Question: I am having some difficulties when trying to hide the URL address for pop up window in javascript. Here is my html:
'''
<div id="menu">
<ul>
<li><a onclick="PopupCenter('./about.html', 'About ePlanner',600,400);" href="javascript:void(0);">About ePlanner</a></li>
<li><a onclick="PopupCenter('./team.html', 'Project Members',600,400);" href="javascript:void(0);">Project Members</a></li>
<li><a onclick="PopupCenter('./faq.html', 'FAQ',600,400);" href="javascript:void(0);">FAQ</a></li>
</div>
'''
And my javascript for pop up window:
'''
<script>
function PopupCenter(pageURL, title,w,h) {
var left = (screen.width/2)-(w/2);
var top = (screen.height/2)-(h/2);
var targetWin = window.open (pageURL,title, 'toolbar=no, location=no, directories=no, status=no, menubar=no, scrollbars=no, resizable=no, copyhistory=no, width='+w+', height='+h+', top='+top+', left='+left);
}
</script>
'''
I was wondering is it possible to hide the URL address and as well as the window frame.

Thanks in advance.
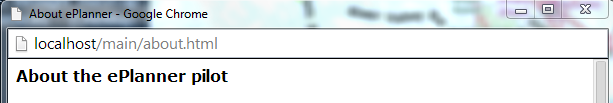
Answer: To achieve popups without frames, try the code here (you may need to hardcode content from html pages or integrate with iFrames - let me know if you need help doing that portion):
<URL>
Here is the example from the resource above [it works great in my Chrome browser with frameless/borderless/address free popup]:
'''
<!DOCTYPE html PUBLIC "-//W3C//DTD XHTML 1.0 Transitional//EN" "http://www.w3.org/TR/xhtml1/DTD/xhtml1-transitional.dtd">
<html xmlns="http://www.w3.org/1999/xhtml">
<head>
<meta http-equiv="Content-Type" content="text/html; charset=utf-8" />
<!-- only for this testpage! --><meta name="robots" content="noindex, nofollow" />
<!-- http://www.sitepoint.com/forums/showthread.php?<PHONE>-Remove-browser-box-border-from-pop-up-window -->
<meta name="Description" content="Choose an Asheville painting company dedicated to providing the highest quality work while getting the job completed on budget and on time. SCI Painting in Burnsville near Asheville NC." />
<meta name="Keywords" content="painting company,exterior paint company,interior paint company" />
<meta name="author" content="SCI Painting" />
<meta name="copyright" content="2013 SCI Painting" />
<link rel="shortcut icon" href="http://scipainting.com/images/favicon.ico" />
<link href="http://scipainting.com/css/style.css" rel="stylesheet" type="text/css" />
<!--
http://www.sitepoint.com/forums/showthread.php?<PHONE>-Remove-browser-box-border-from-pop-up-window
Thread: Remove browser box/border from pop up window
Oct 31, 2013, 11:11
Sculley
Code by Francky
-->
<title>test :: Choose a Quality Asheville Painting Company</title>
<style type="text/css">
html {
height:100%;
overflow-y:scroll;
}
#grayOverlay {
position:fixed;
left:0;
top:0;
width:100%;
height:100%;
background-color:#000;
opacity:.7;
z-index:1;
display:none;
}
#center {
position:relative;
}
#popupBox {
top:25px;
left:25px;
right:25px;
bottom:0;
overflow:auto;
background:#f5f5eb;
border:1px solid #e0e2cc;
padding:10px;
text-shadow:1px 1px white;
z-index:1;
}
h2 {
font-size:1.1em;
font-weight:normal;
}
#closePopupBox1,
#closePopupBox2 {
position:absolute;
right:0;
display:none;
}
#closePopupBox1 a,
#closePopupBox2 a {
margin:15px;
padding:0 4px;
border:1px solid #c0c0c0;
border-radius:6px;
background:red;
color:white;
font-size:.8em;
font-weight:bold;
}
</style>
</head>
<body>
<div id="grayOverlay"></div>
<div id="main">
<div id="top">
<div id="header">
<div class="header"><br />
MARC JACKSON<br />
<a href="mailto:mjackson@scipainting.com">mjackson@scipainting.com</a><br />
phone <PHONE><br />
fax <PHONE><br />
65 Monticello Rd./<br />
Weaverville NC 28787
</div><!--end div .header -->
</div><!--end div #header -->
</div><!--end div #top -->
<div id="top-navi">
</div><!--end div #top-navi -->
<div id="mid">
<div id="left-side">
<a href="#popupBox" onclick="openPop();return false">
<img width="125" height="60" alt="What others say" src="http://scipainting.com/images/quote-web.jpg" />
</a>
<img src="http://scipainting.com/images/image1-shadow.png" width="148" height="158" class="first" alt="Image 1" />
<img src="http://scipainting.com/images/image2-shadow.png" width="138" height="141" alt="Image2" />
<img src="http://scipainting.com/images/image3-shadow.png" width="138" height="141" alt="Image 3" />
</div><!--end div left-side -->
<div id="center">
<div align="center"><img src="http://scipainting.com/images/image-main.jpg" width="634" height="292"
alt="SCI Painting in Burnsville NC near Asheville, NC" />
</div>
<div class="txtbox">
<p>Residential and Commercial <br />
projects</p>
<p>Interior and exterior paint <br />
and stain services</p>
<p>Roof and floor coatings</p>
<p>Deck maintenance and cleaning</p>
<p>Pressure washing</p>
<p>Log home protection</p>
<p>Faux finishes</p>
</div><!--end div .txtbox -->
<p>SCI Painting was founded to meet the demand for high quality painting and excellent customer service.
The joining of two family businesses, Sineath Construction's paint division and C. Manning Paint Service,
provides all of western North Carolina with unmatched services, excellence and value important to families
today. These two companies together bring over 40 years of experience, quality work, reliable service and
a long list of satisfied customers to SCI Painting. We are fully licensed and insured and look forward to
being your choice in paint companies.</p>
<p>Marc Jackson, manager, is focused on keeping pace with the growing needs of clients in western North
Carolina and the challenges that our harsh climate can create. He, along with our experienced employees,
understands the details of all jobs, residential and commercial. Marc is dedicated to providing the highest
quality work while getting the job completed on budget and on time. Marc is not satisfied until the customer
is satisfied. This is all possible because of clear communication that is maintained with the client before,
during, and after the project.</p>
<div id="popupBox">
<h2 id="popHeader">People say...</h2>
<div id="closePopupBox1"><a href="#" onclick="closePop();return false">X</a></div>
<p>Meredith Ledford</p>
<p>August 21, 2013</p>
<p>Marc Jackson<br />
SCI Painting<br />
65 Monticello Rd.<br />
Weaverville, NC 28787</p>
<p>Dear Mr. Jackson,</p>
<p>I am writing to you to reiterate my deepest gratitude for the exceptional
work SCI Painting<br />
completed in our new home.</p>
<p>My husband and I were especially impressed given the large scope of the
job and the limited amount of time afforded to you for completion.</p>
<p>Your team of professional painters arrived on the first day eager to
begin and they remained productive and enthusiastic until the job was
completed. Because my husband was out of town, I interacted with your crew
the majority of the time. They were always very friendly and accommodating.<br />
I was especially touched when they
presented with great pride to me the freshly painted nursery - it was
beautiful! I also appreciated their patience as I decided which color to
paint the trim. I struggled with the decision, but I never felt rushed.</p>
<p>Because of SCI Painting's excellent service, my husband and I were able
to complete our move into our new home before our son was born. Now we
admire your handiwork every day in our new home and marvel at the how
efficiently your crew completed the work. SCI Painting is a first rate
business that strikes the rare balance of value and professionalism. We are
so grateful that we were referred to you for the huge job our home presented
and would enthusiastically recommend your services to anyone.</p>
<p>Thanks again and we hope to see you at &quot;The Rock&quot; this fall for some ASU
football. Go APPS!</p>
<p>Sincerely,</p>
<div id="closePopupBox2"><a href="#" onclick="closePop();return false">X</a></div>
<p>Meredith &amp; Dwayne Ledford</p>
</div><!-- end div #popupBox -->
</div><!--end div #center -->
</div><!--end div #mid -->
</div><!--end div main -->
<div id="footer">
<div class="copyright">
<p>&copy; Copyright 2013 scipainting.com | All Rights Reserved <br />
SCI Painting is a partnership with <a href="http://www.sineathconstruction.com/">Sineath Construction in
Weaverville, NC near Asheville, NC</a></p>
</div><!--end div .copyright -->
<div class="copyright">
<p>phone <PHONE> | fax <PHONE> | 65 Monticello Rd. | P.O. Box 1603 | Weaverville NC 28787</p>
</div><!--end div .copyright -->
</div><!--end div footer -->
<script type="text/javascript">
//<![CDATA[
document.getElementById('popupBox').style.position="absolute";
document.getElementById('popupBox').style.display="none";
document.getElementById('popHeader').style.display="none";
document.getElementById('closePopupBox1').style.display="block";
document.getElementById('closePopupBox2').style.display="block";
function openPop(){
document.getElementById('popupBox').style.display="block";
document.getElementById('grayOverlay').style.display="block";
}
function closePop(){
document.getElementById('popupBox').style.display="none";
document.getElementById('grayOverlay').style.display="none";
}
//]]>
</script>
</body>
</html>
'''